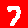
Digit: 7